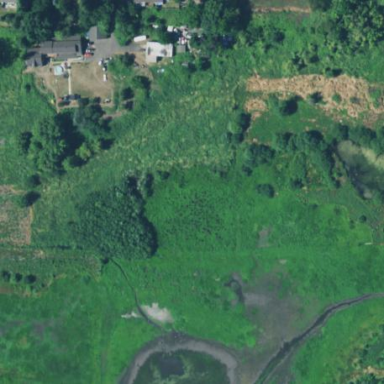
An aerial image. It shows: Wetland area characterized by wet meadow.